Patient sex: M
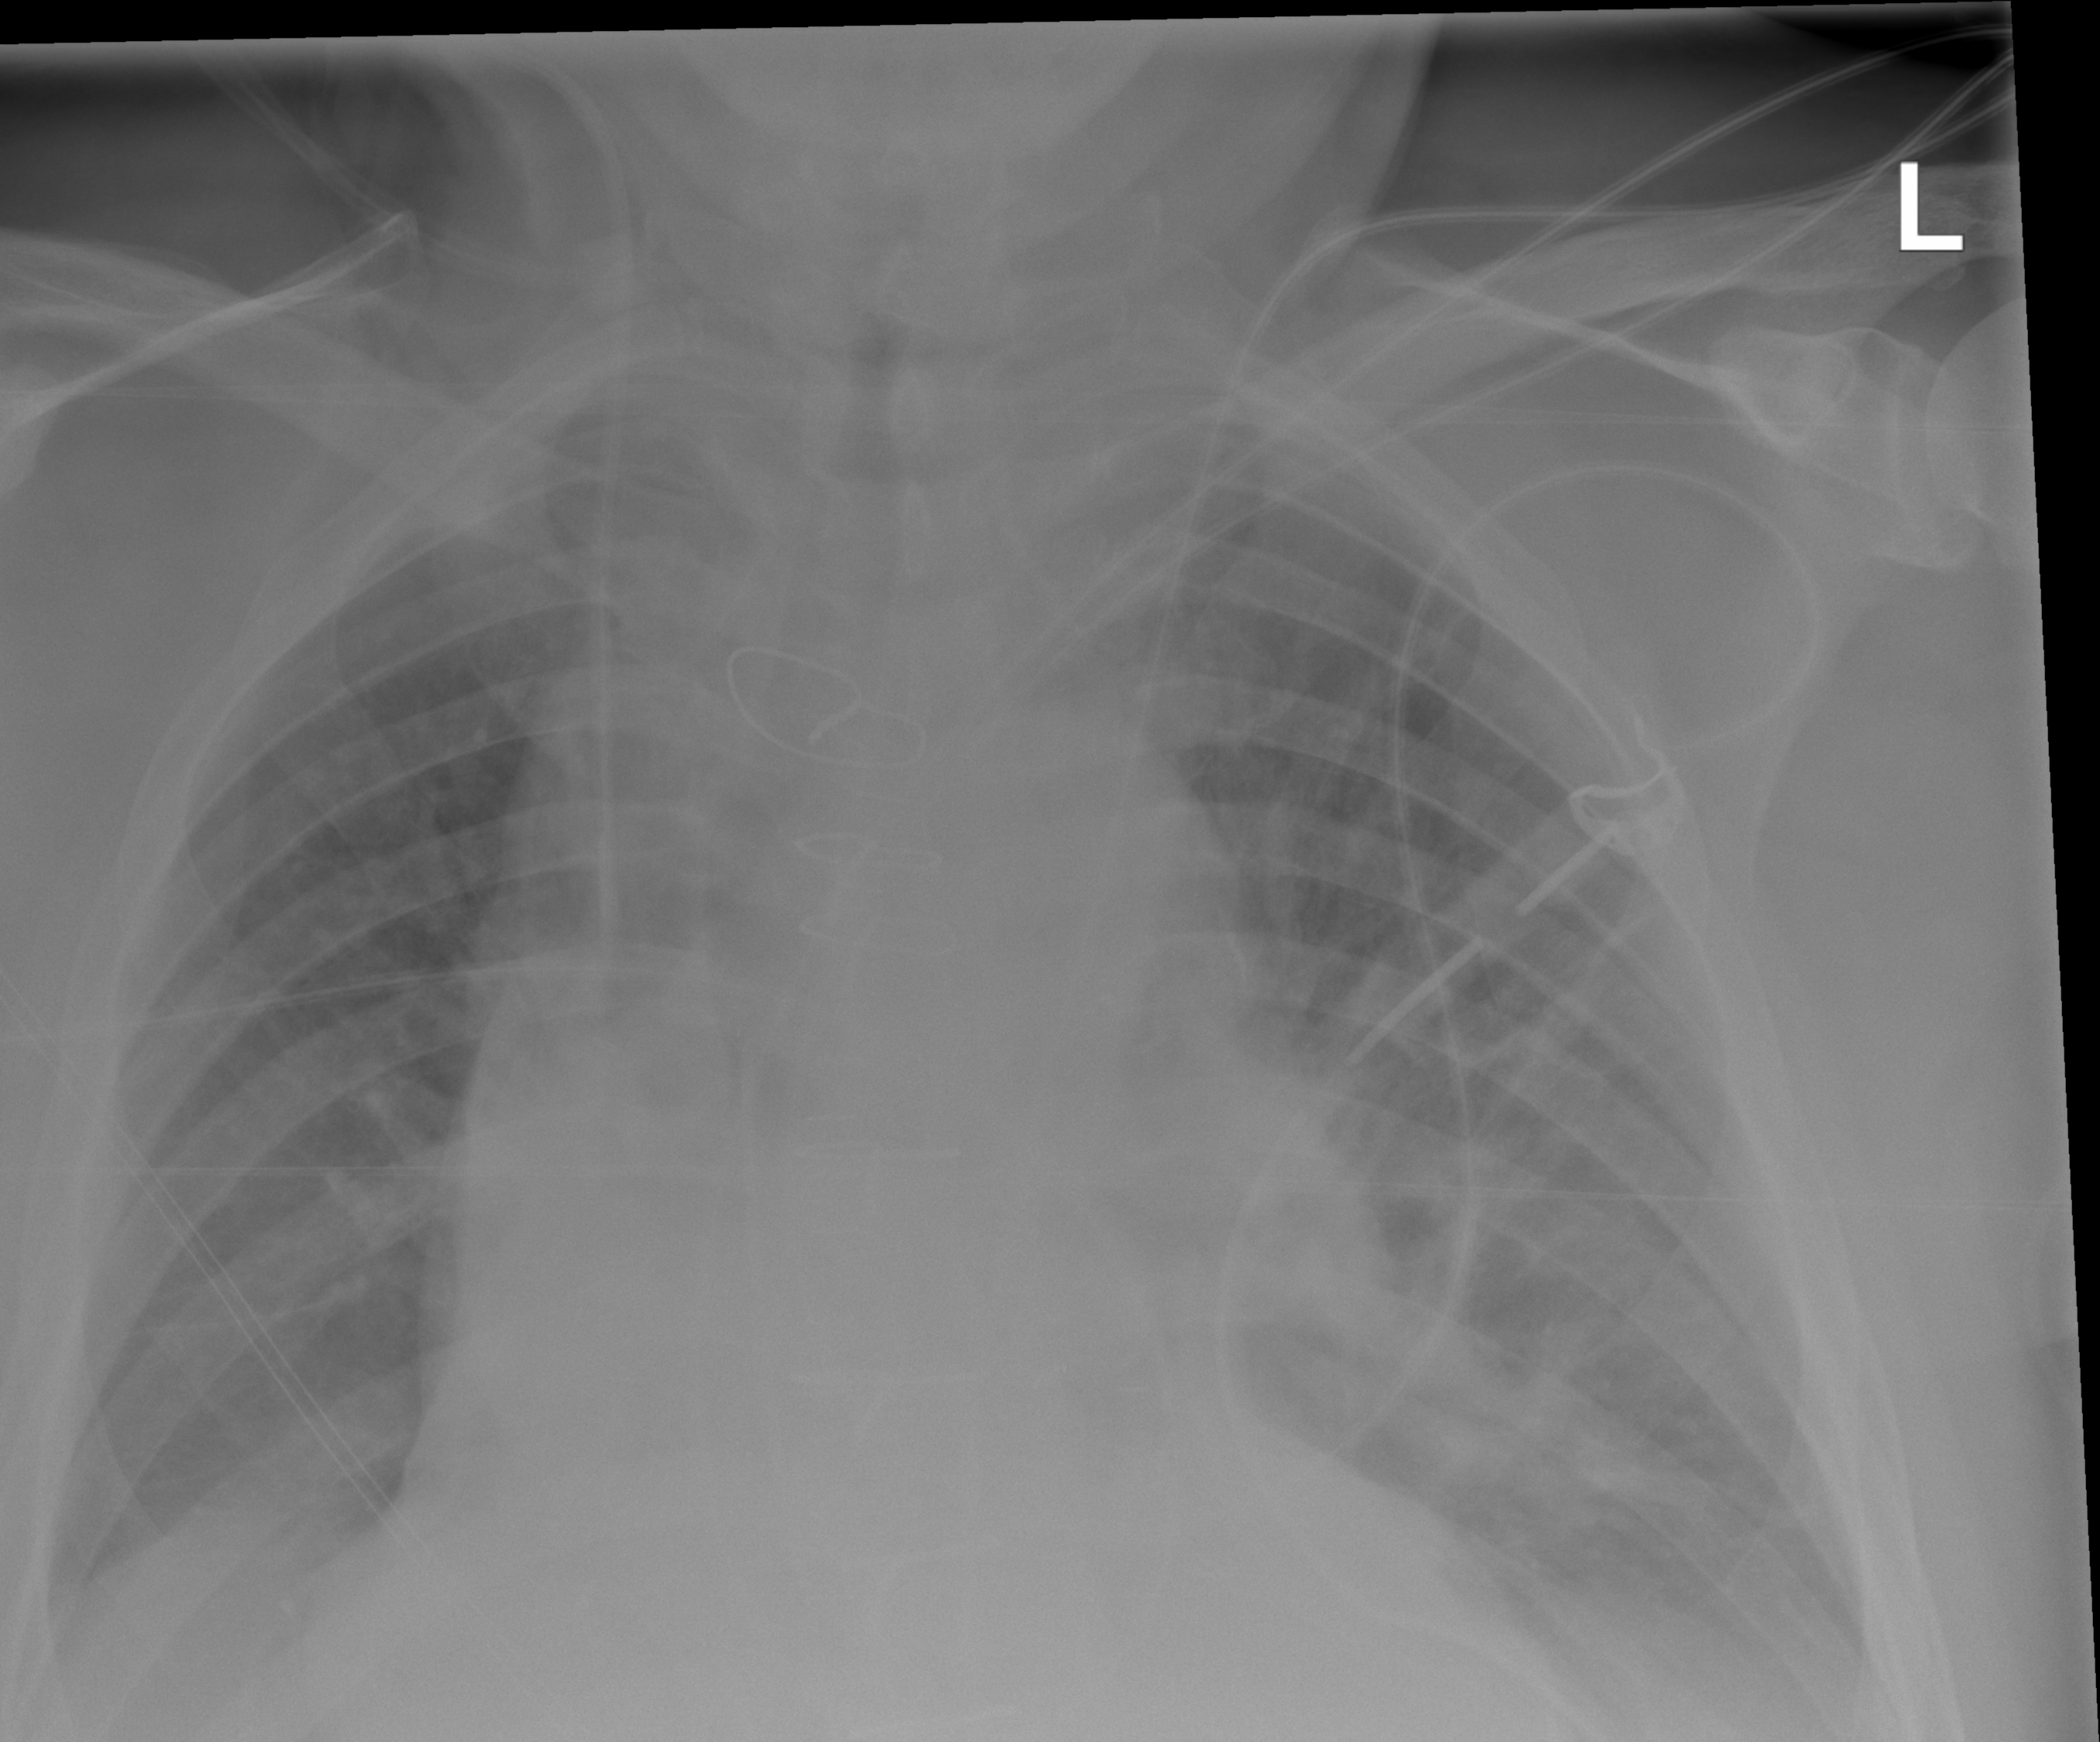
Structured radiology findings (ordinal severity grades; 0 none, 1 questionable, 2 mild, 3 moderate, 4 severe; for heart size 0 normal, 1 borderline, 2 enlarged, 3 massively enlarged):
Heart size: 1
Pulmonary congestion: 2
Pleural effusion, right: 2
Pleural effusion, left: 2
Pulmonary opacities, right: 0
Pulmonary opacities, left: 2
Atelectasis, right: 2
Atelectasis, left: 2